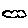
Label: cloud